Question: I am using jQuery upload file plugin, and when videos are uploaded, they are converted using FFMPEG. For short sized files everything works perfectly but when I try to upload bigger files, nothing is returned in the response. I thought that this could me 'max_execution_time' issue so I have removed the limit but still it happens, but when I see the folder, the files are converted completely and entered into database so everything seems to work of large files except it doesn't 'echo'. I tried to remove one FFMPEG conversion statement and convert file to just one size but still the result is same for large files.
and I see this result
Here is my PHP code
'''
$default = ini_get('max_execution_time');
set_time_limit(0);
$fileName = $_FILES["myfile"]["name"];
$fileName = str_ireplace(' ', '_', $fileName);
$fn = $_FILES["myfile"]["name"];
$i = 1;
$actual_name = pathinfo($fileName,PATHINFO_FILENAME);
$original_name = $actual_name;
$extension = strtolower (pathinfo($fileName, PATHINFO_EXTENSION));
while(file_exists($output_dir.$fileName))
{
$actual_name = (string)$original_name.$i;
$fileName = $actual_name.".".$extension;
$filetoconvert = $actual_name.".mp4";
$filetoconvertSD=$actual_name."SD.mp4";
$i++;
}
//echo $fileName;
move_uploaded_file($_FILES["myfile"]["tmp_name"],$output_dir.$fileName);
$url = $output_dir1.$fileName;
$outputnameSD="";
$time="";
$del_url = $output_dir.$fileName;
$i = 1;
while(file_exists($output_dir.$filetoconvert))
{
$actual_name = (string)$original_name.$i;
$fileName = $actual_name.".mp4";
$filetoconvert = $actual_name.".mp4";
$filetoconvertSD=$actual_name."SD.mp4";
$i++;
}
$outputname = $output_dir1.$filetoconvert;
$outputnameSD=$output_dir1.$filetoconvertSD;
$videofile="/var/www/html/".$url;
$xyz = shell_exec("ffmpeg -i "{$videofile}" 2>&1"); //Get duration
$search='/Duration: (.*?),/';
preg_match($search, $xyz, $matches);
$tim=explode(".", $matches[1]);
$time=$tim[0];
$ret = exec(' ffmpeg -i /var/www/html/'.$url.' -acodec libfaac -b:a 128k -vcodec libx264 -preset fast -vprofile baseline -b:v 400k -maxrate 400k -bufsize 800k -crf 26 -flags +aic+mv4 /var/www/html/'.$outputnameSD, $out, $err);
$ret = exec(' ffmpeg -i /var/www/html/'.$url.' -acodec libfaac -b:a 196k -vcodec libx264 -preset fast -vprofile high -b:v 1000k -crf 20 -flags +aic+mv4 /var/www/html/'.$outputname, $out, $err);
unlink($del_url);
$url = $output_dir1.$fileName;
Database QUERY HERE
$ret[]= $fileName;
echo '<li>
'.$fileName.'
</li>';
set_time_limit($default);
'''
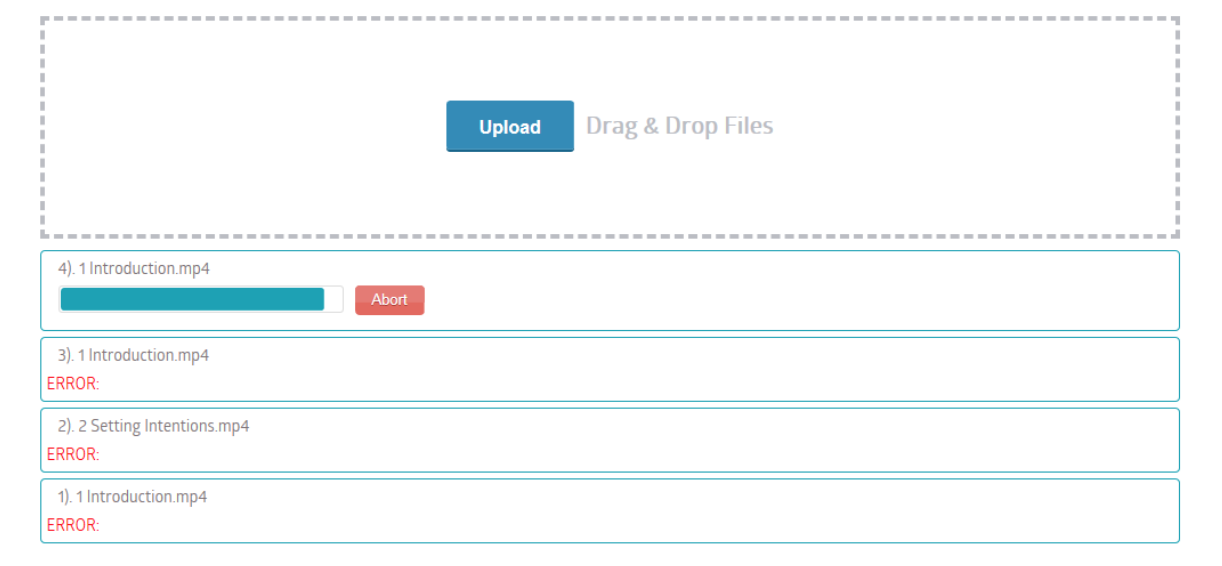
Answer: Incase someone encounter same issue, than this is how I fixed it. I changed the ffmpeg code to
'''
$ret = exec('ffmpeg -i /var/www/html/'.$url.' -vcodec libx264 -crf 20 -preset fast /var/www/html/'.$outputname.' >/dev/null 2>/dev/null &', $out, $err);
$ret = exec('ffmpeg -i /var/www/html/'.$url.' -vcodec libx264 -crf 26 -preset fast /var/www/html/'.$outputnameSD.' >/dev/null 2>/dev/null &', $out, $err);
'''
The last part '>/dev/null 2>/dev/null &' lets it believe that exec command is executed while it runs at the background. The only drawback of this solution is that you can't delete the original file after conversion if you want to like I had to.
To cater this solution, the answer provided by @hdezela is the way to go about it i.e. to write a cronjob